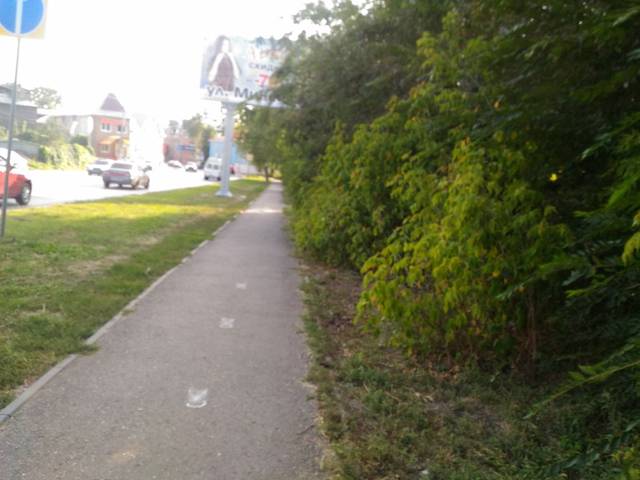
Region: Russia
Coordinates: 54.314, 48.379